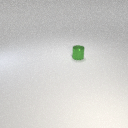
small green metal cylinder